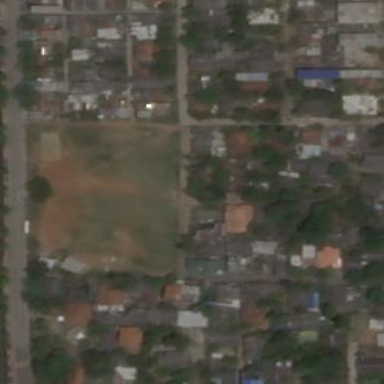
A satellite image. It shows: Cricket pitch for leisure and sports activities.